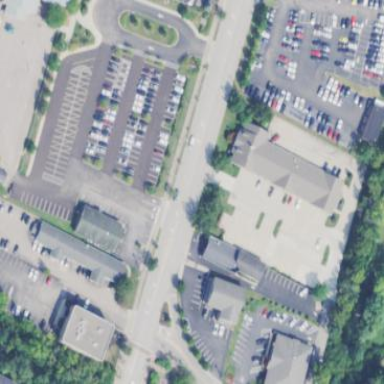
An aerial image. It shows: Commercial area.